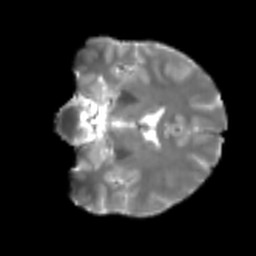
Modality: T2w
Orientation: coronal
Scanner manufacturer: siemens
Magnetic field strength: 3 T
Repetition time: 4 s
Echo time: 0.0594 s